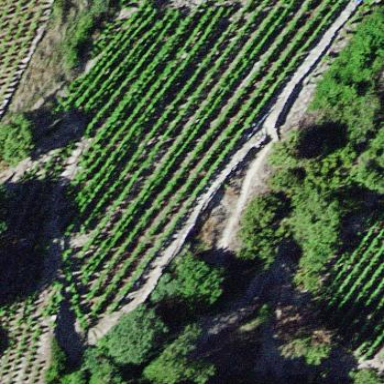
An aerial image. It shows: Vineyard growing grapes.